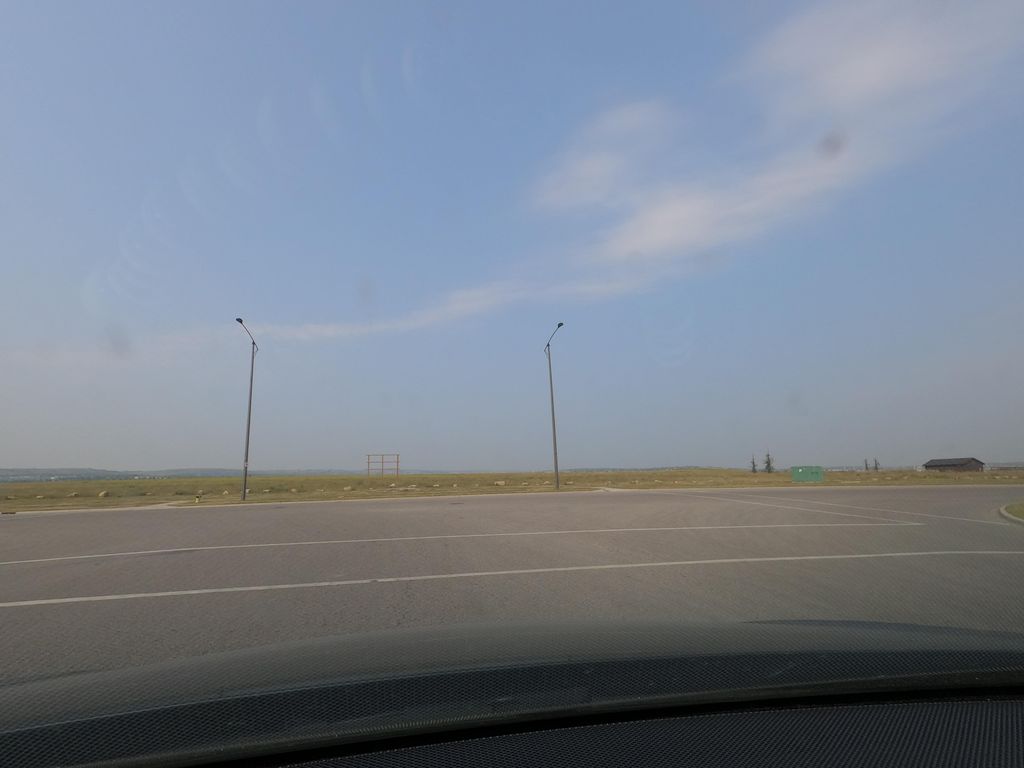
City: calgary